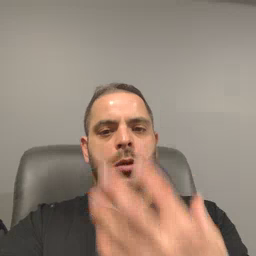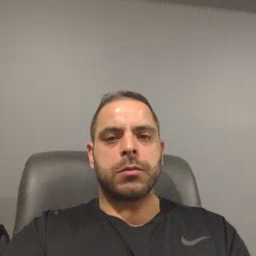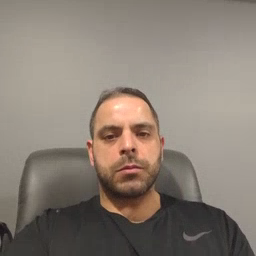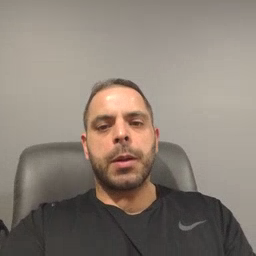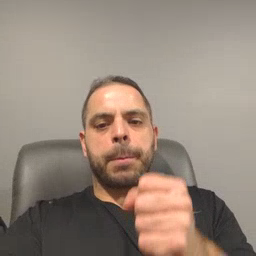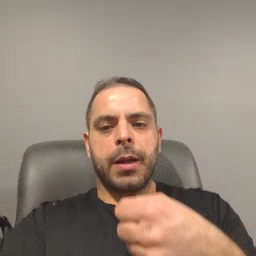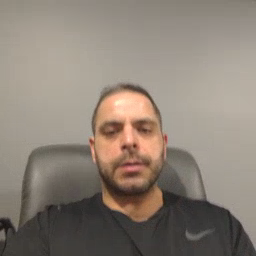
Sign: make